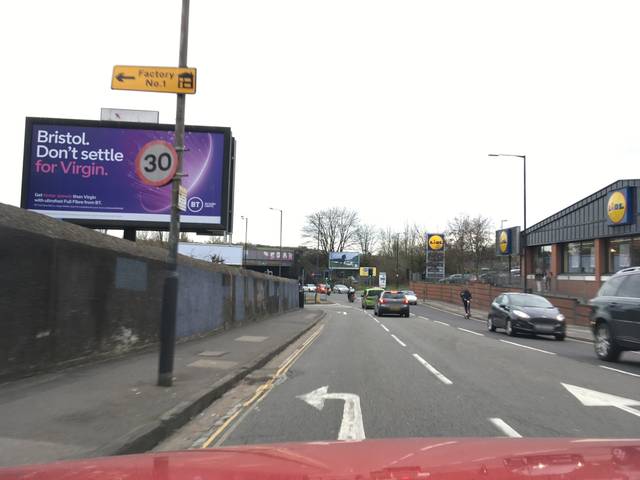
Region: United Kingdom
Coordinates: 51.438, -2.6